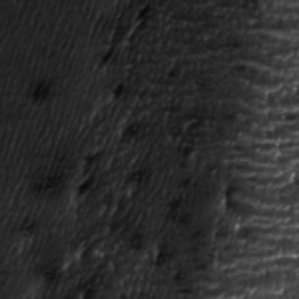
Label: frost